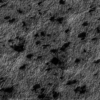
Label: not_dusty